Question: I am creating a xabp application which have a datepicker control. I wanted to display the current date on it by default, and wrote the following code which worked as intended:
'''
<DatePicker Height="25" SelectedDate="{x:Static System:DateTime.Now}" HorizontalAlignment="Left" DisplayDate="" Margin="181,141,0,0" Name="DatePicker1" VerticalAlignment="Top" Width="115" IsTodayHighlighted="False"
'''
Though it displays the current date, but when I want to select the another date it display year like this. Follow the image please.

How can I resolve this issue? Thanks!
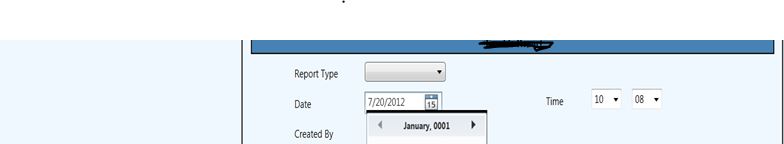
Answer: If you remove 'DisplayDate=""' or give it a real date (e.g. 'DisplayDate="3/15/2009"') it will work.